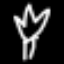
Label: leaf